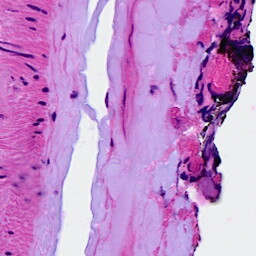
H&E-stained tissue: Breast